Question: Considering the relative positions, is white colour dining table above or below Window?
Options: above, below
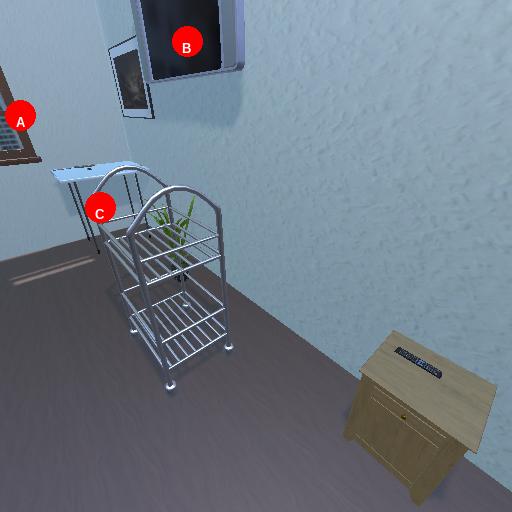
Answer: above